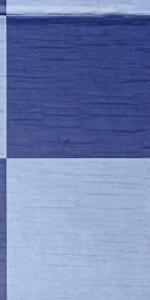
Label: Empty